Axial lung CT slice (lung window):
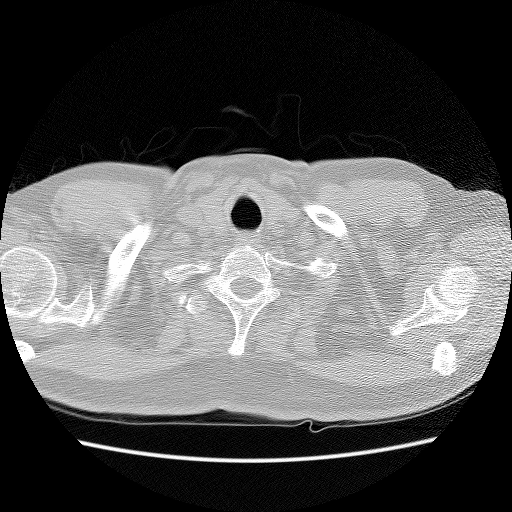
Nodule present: no